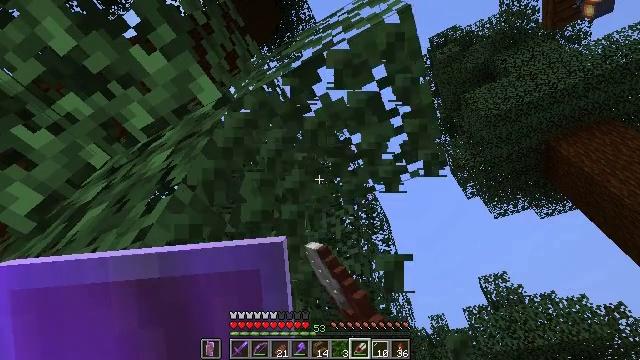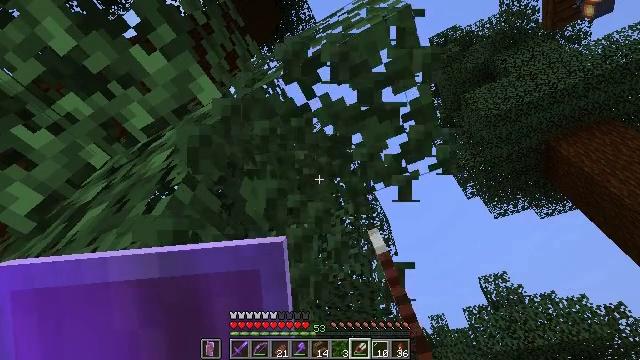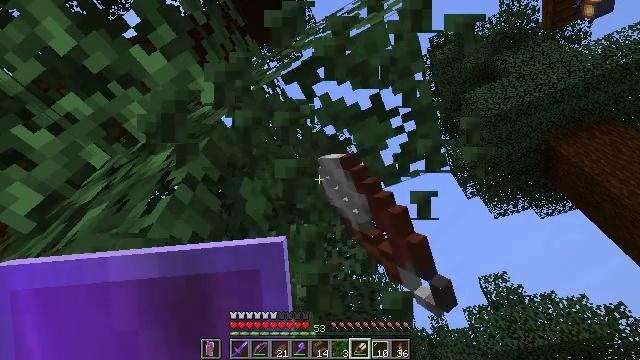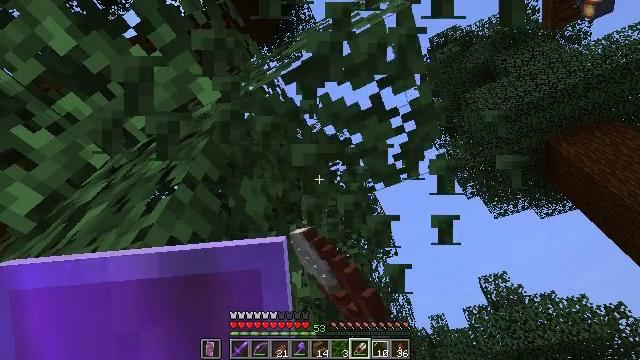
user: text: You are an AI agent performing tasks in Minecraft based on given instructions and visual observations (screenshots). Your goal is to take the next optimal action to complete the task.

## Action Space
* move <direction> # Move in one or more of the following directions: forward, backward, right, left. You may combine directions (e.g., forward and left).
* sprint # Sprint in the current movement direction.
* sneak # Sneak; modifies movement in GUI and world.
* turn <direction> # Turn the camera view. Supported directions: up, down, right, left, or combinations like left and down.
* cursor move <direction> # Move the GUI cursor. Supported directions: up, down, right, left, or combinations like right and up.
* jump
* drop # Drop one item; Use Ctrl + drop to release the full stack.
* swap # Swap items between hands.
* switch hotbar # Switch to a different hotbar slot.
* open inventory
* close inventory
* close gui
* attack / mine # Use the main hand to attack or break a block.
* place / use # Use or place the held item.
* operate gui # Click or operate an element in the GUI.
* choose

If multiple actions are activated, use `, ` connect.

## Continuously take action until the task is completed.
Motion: motion action
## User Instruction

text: Gather vines from trees or structures.
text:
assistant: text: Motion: attack / mine
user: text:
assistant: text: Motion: attack / mine
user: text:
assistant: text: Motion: attack / mine
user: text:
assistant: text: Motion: attack / mine